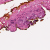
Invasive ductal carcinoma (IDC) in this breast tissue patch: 0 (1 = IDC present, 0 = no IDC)